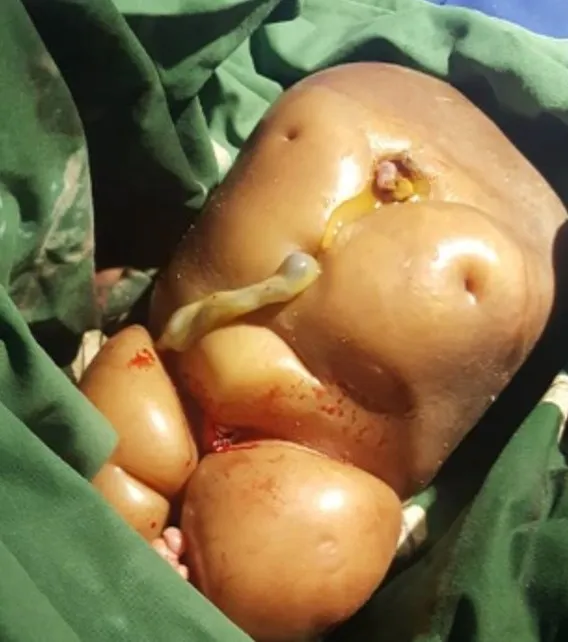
Acardiac twin weighing 3000g. Acardius acephalus, the most common degree of abnormal development.
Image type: medical_photograph (other_medical_photograph)